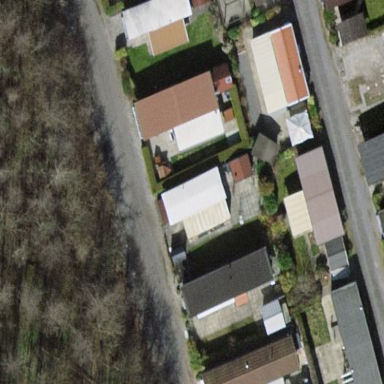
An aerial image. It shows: Static caravan building.